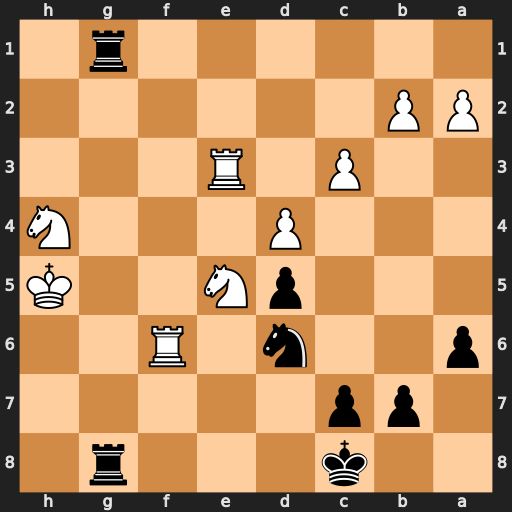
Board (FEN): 2k3r1/1pp5/p2n1R2/3pN2K/3P3N/2P1R3/PP6/6r1
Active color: b
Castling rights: -
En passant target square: -
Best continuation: Ne8 Rf8 Rxf8